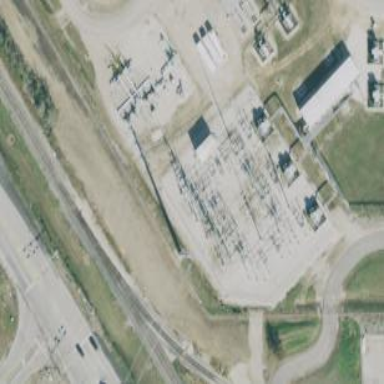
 classified as industrial. Surrounding the substation is fence."